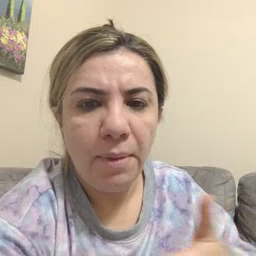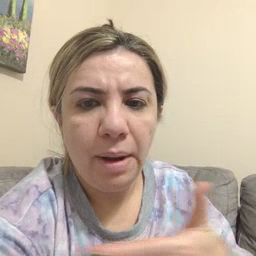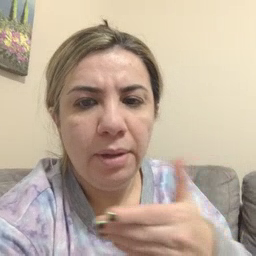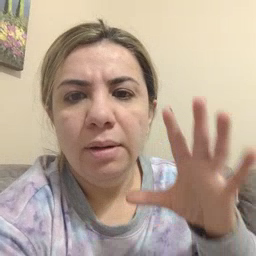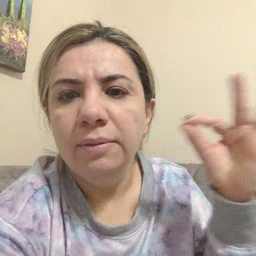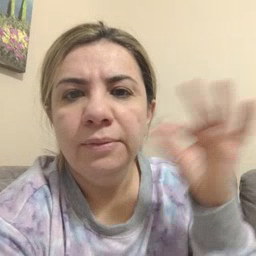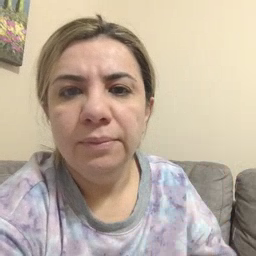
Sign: kitty